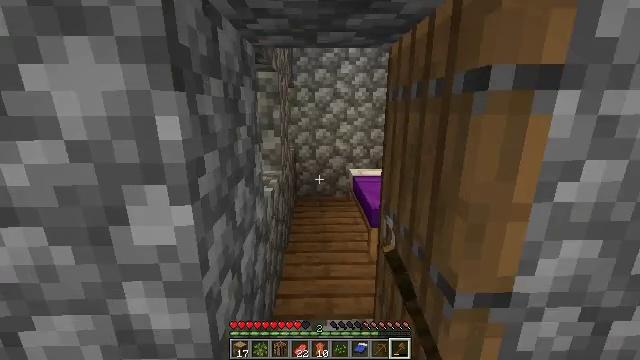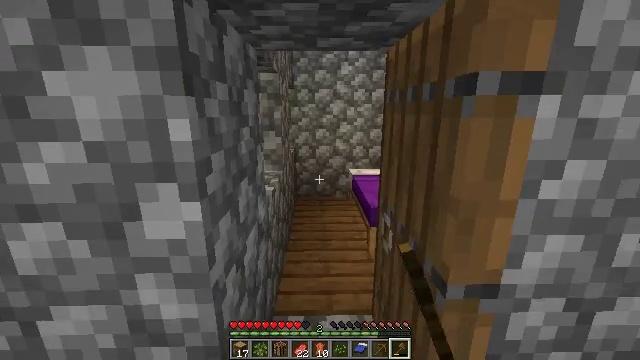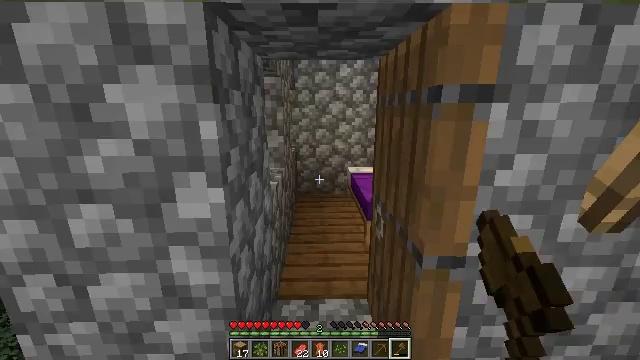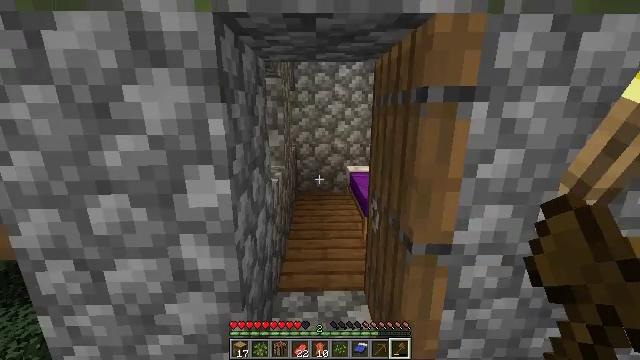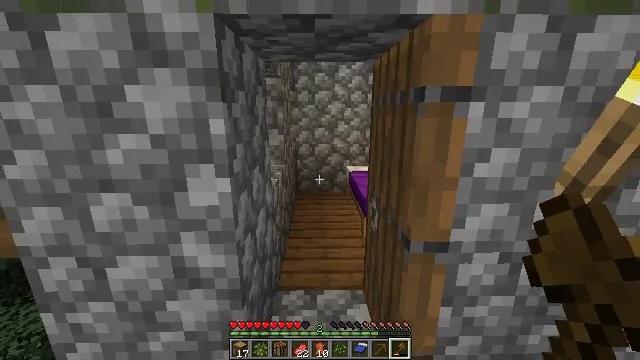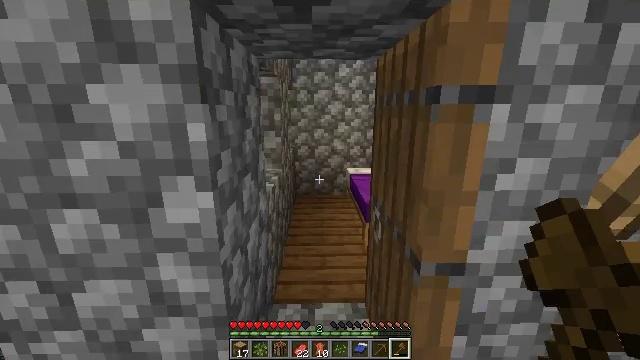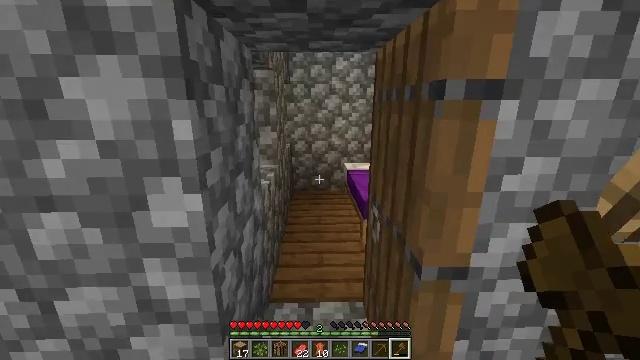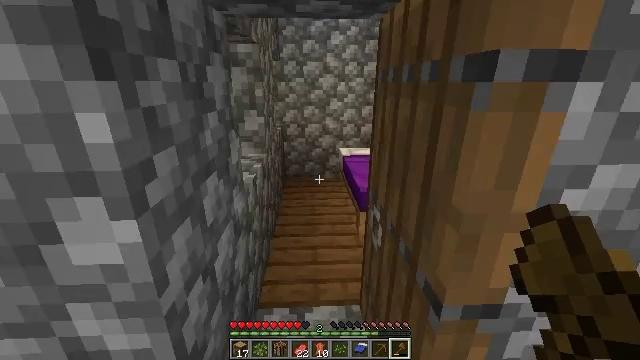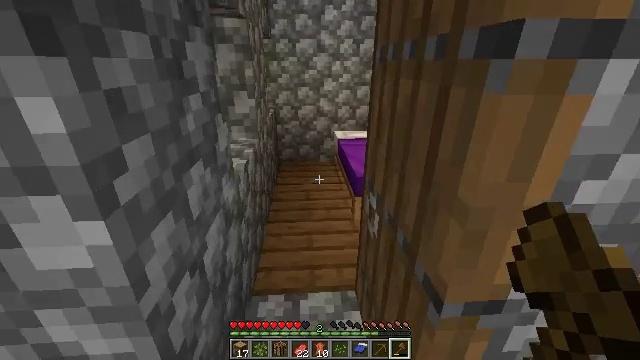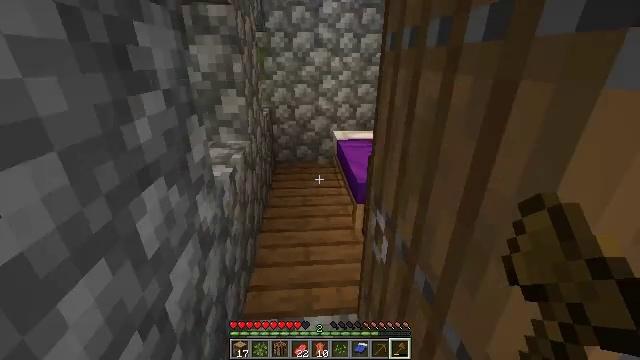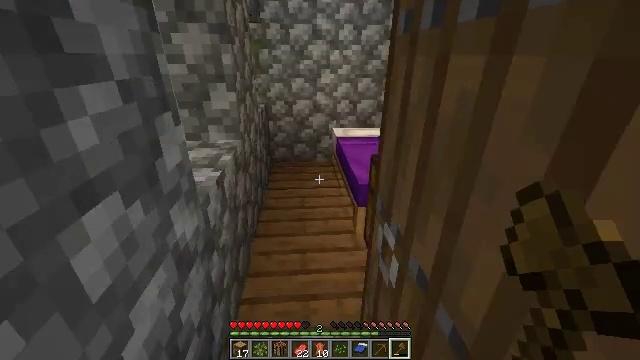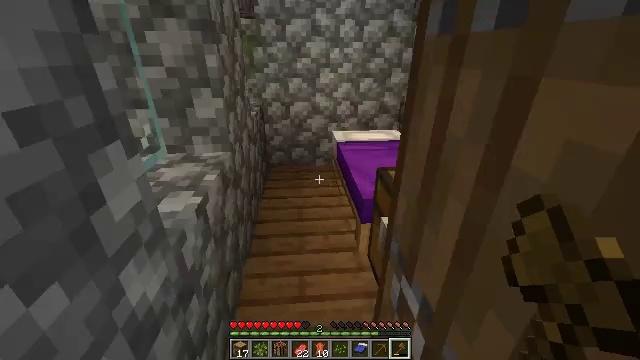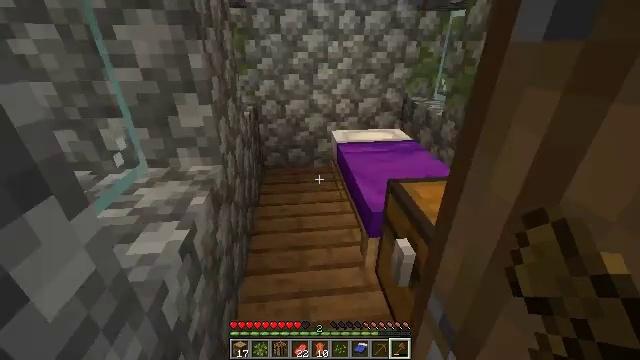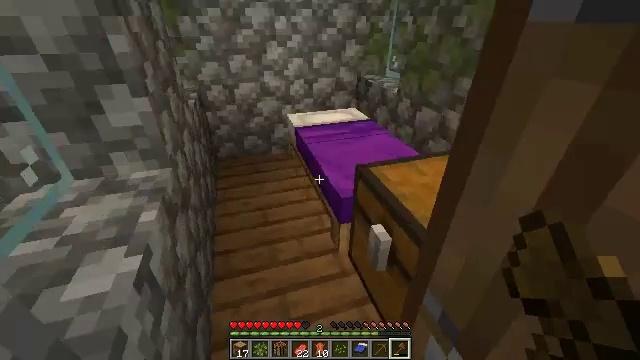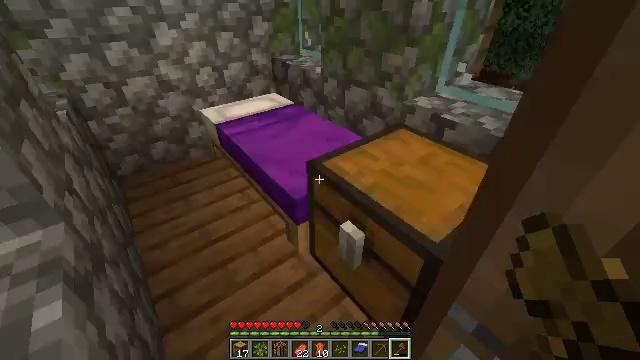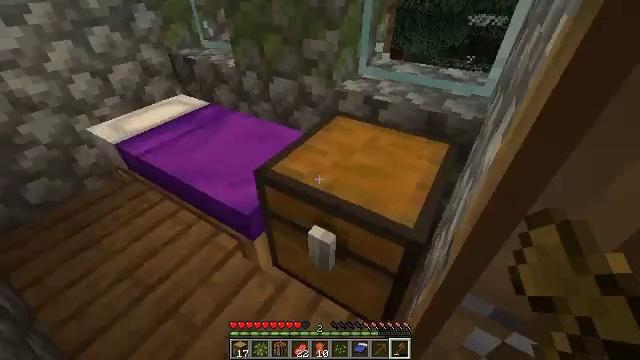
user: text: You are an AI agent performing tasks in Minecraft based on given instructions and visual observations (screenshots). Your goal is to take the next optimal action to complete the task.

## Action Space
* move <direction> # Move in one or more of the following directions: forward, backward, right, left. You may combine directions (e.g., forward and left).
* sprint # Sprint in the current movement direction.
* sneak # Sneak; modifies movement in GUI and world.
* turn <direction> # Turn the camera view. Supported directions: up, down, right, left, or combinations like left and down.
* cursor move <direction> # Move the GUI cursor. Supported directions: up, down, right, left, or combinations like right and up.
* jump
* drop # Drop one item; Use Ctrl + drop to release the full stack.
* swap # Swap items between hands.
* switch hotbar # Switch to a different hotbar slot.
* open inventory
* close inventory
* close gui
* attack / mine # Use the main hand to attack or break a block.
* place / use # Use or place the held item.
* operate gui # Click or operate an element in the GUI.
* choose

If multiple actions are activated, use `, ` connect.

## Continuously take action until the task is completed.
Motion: motion action
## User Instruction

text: Mine the pumpkin from the ground.
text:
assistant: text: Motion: move back
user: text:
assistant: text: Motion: no_op
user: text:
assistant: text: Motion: no_op
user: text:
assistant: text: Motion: move forward
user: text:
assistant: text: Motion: move forward
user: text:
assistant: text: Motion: move forward, turn down
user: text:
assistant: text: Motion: move forward, turn right and down
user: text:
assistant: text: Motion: move forward, turn right and down
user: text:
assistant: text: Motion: move forward
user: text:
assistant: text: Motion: move forward
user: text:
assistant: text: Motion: move forward
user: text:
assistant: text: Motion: move forward and move left, turn right and down
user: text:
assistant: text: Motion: move forward and move left, turn right and down
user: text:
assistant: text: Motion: move forward and move left, turn right and down
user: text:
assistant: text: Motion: move forward and move left, turn right and down
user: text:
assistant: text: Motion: move left, turn right and down
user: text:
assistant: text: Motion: move left, turn right
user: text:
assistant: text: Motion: turn right
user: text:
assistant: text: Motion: turn right
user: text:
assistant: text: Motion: turn right
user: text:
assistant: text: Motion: use / place
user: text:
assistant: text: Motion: use / place
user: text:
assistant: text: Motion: use / place
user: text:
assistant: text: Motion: no_op
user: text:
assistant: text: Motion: no_op
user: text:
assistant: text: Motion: open gui
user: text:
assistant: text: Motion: no_op
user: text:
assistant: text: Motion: no_op
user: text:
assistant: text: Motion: no_op
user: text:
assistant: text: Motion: no_op